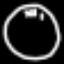
Label: clock